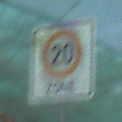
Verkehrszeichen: BeginnZone20
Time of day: MorningAfternoon
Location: Roofed (Special)
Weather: PartlyCloudy
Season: NotSpecified
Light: Natural